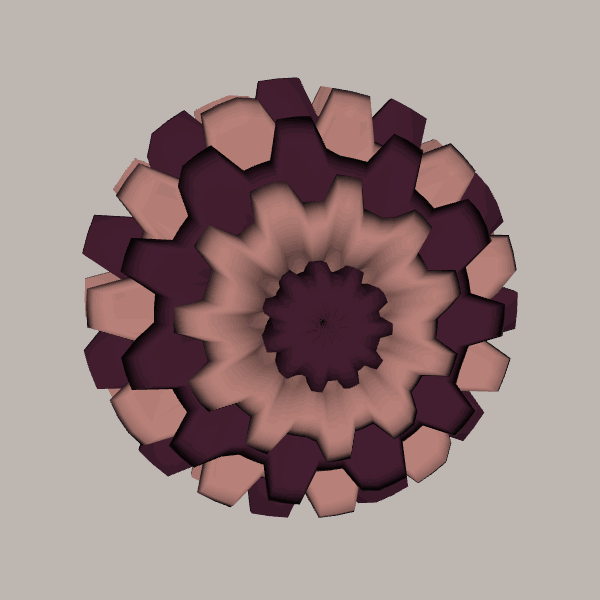
Background: light